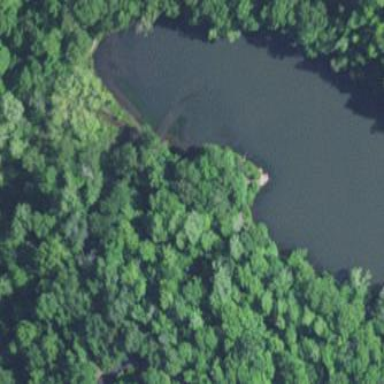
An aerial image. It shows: Reservoir of natural water.